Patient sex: M
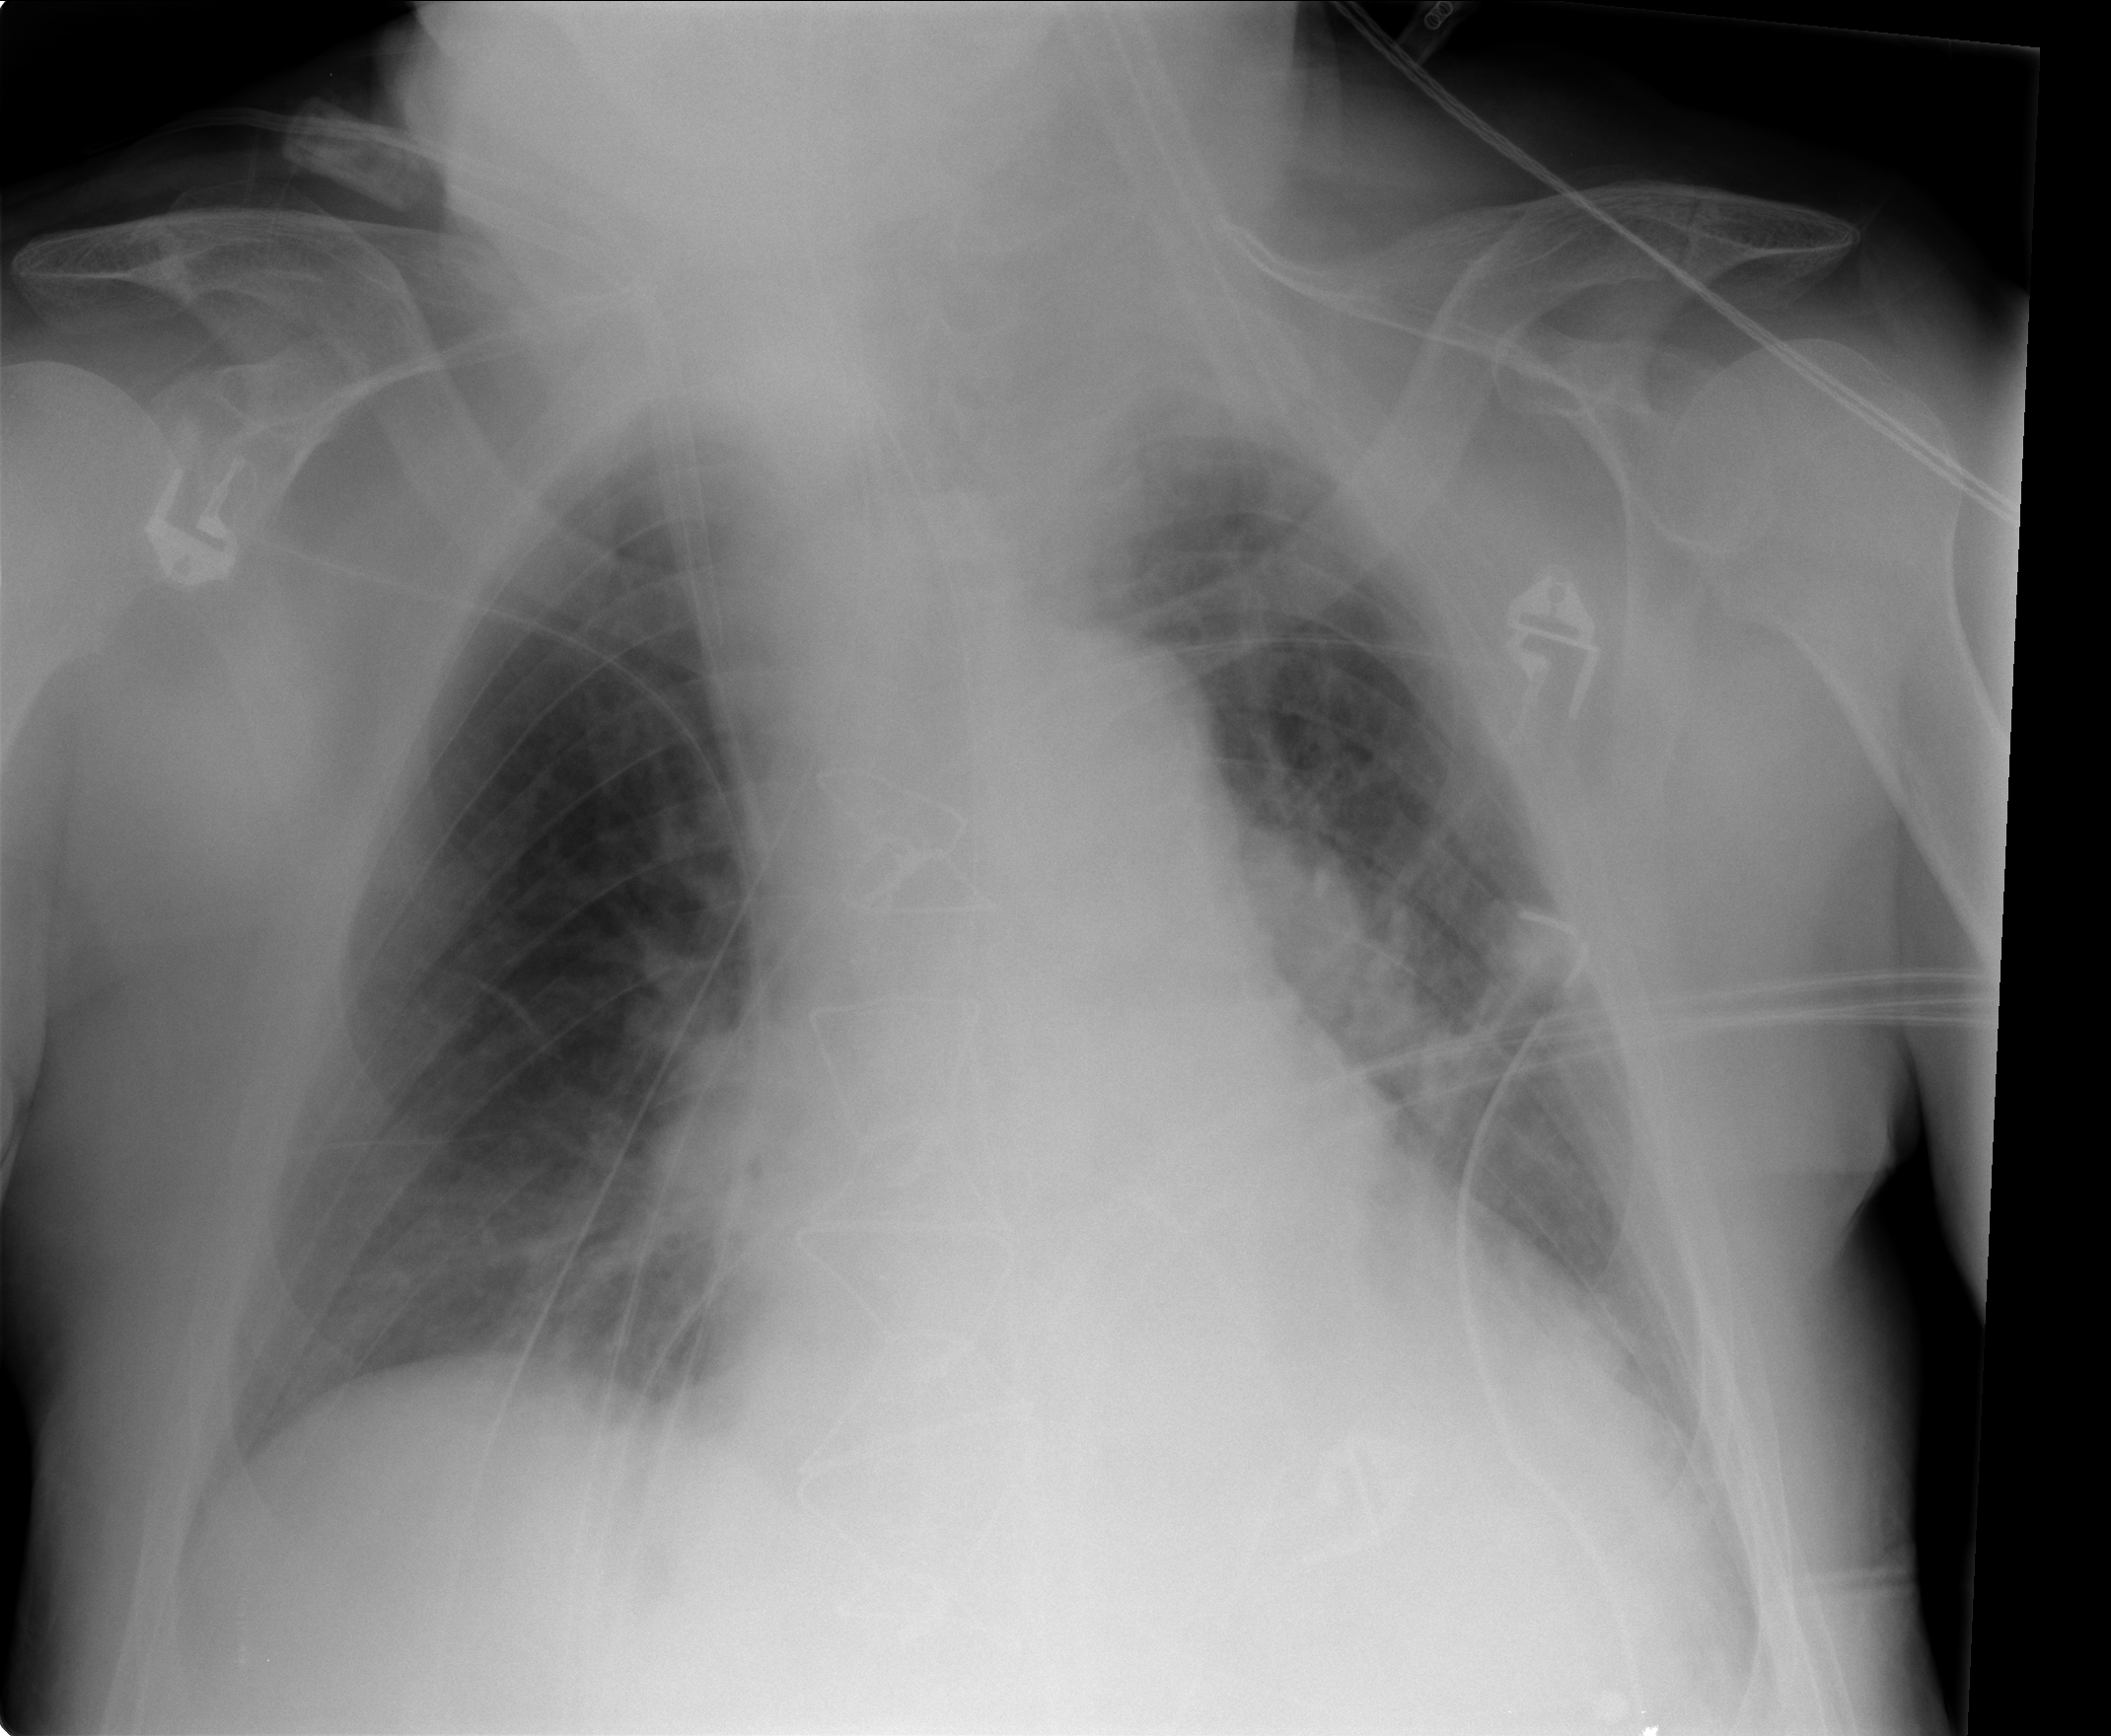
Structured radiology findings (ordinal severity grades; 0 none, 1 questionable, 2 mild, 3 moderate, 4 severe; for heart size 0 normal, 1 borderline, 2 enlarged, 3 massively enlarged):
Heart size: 2
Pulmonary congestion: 2
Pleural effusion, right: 0
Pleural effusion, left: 1
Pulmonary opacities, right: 0
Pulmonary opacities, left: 0
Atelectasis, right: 2
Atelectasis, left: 2